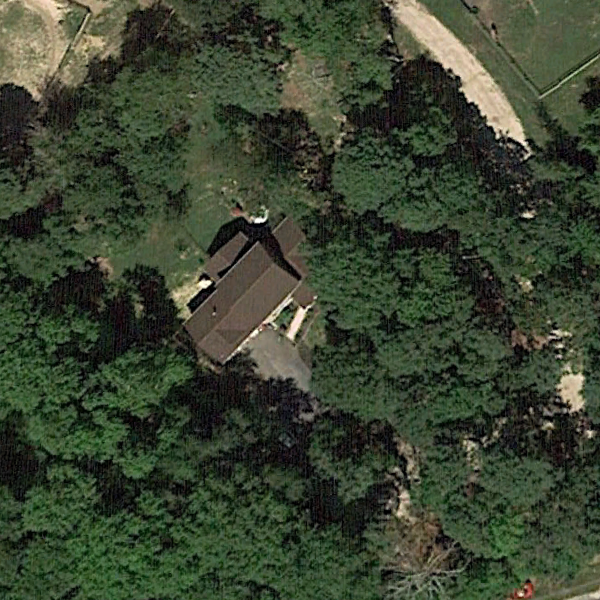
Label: SparseResidential